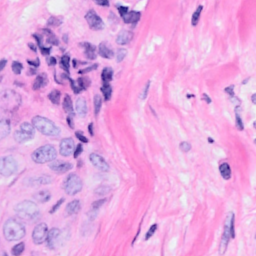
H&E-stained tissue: Breast